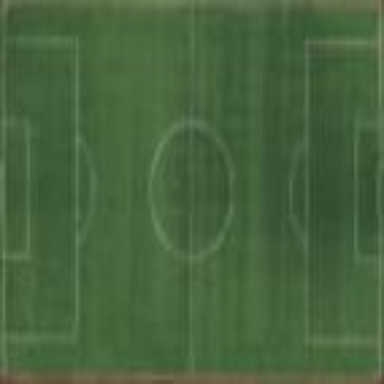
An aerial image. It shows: Soccer pitch for outdoor sports and leisure activities.